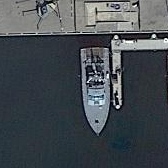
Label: civil